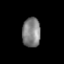
Tissue: prostate
Cell type: Fibroblasts
Senescence score: 0.684
Nuclear area (px): 528
Mean DAPI intensity: 129.347